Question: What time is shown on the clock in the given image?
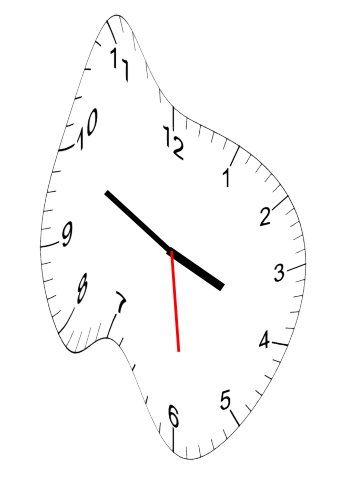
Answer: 03:49:29